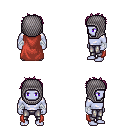
a pixel art fantasy rpg character, male body template, dark elf, purple skin, maroon cape, metal pants, pink bedhead hairstyle, chain hood, white cloth bandages, four views (front, back, left, right), 2x2 character sprite sheet, small pixel art, hard edges, no anti-aliasing